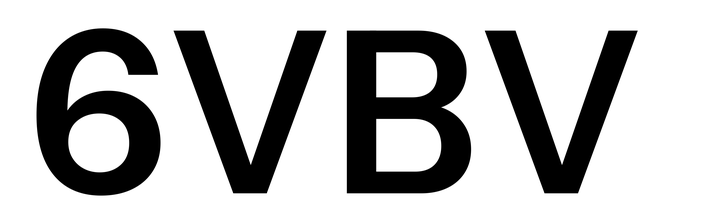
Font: InstrumentSans_SemiBold